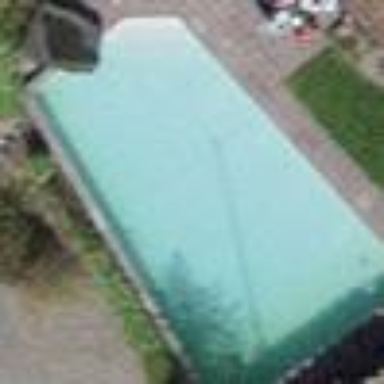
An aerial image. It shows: Swimming pool located in leisure land.